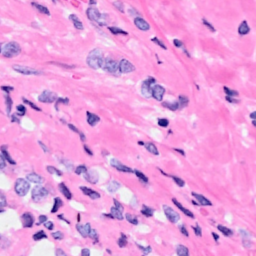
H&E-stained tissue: Breast